Fundus camera: canon
Shooting center: optic_disc
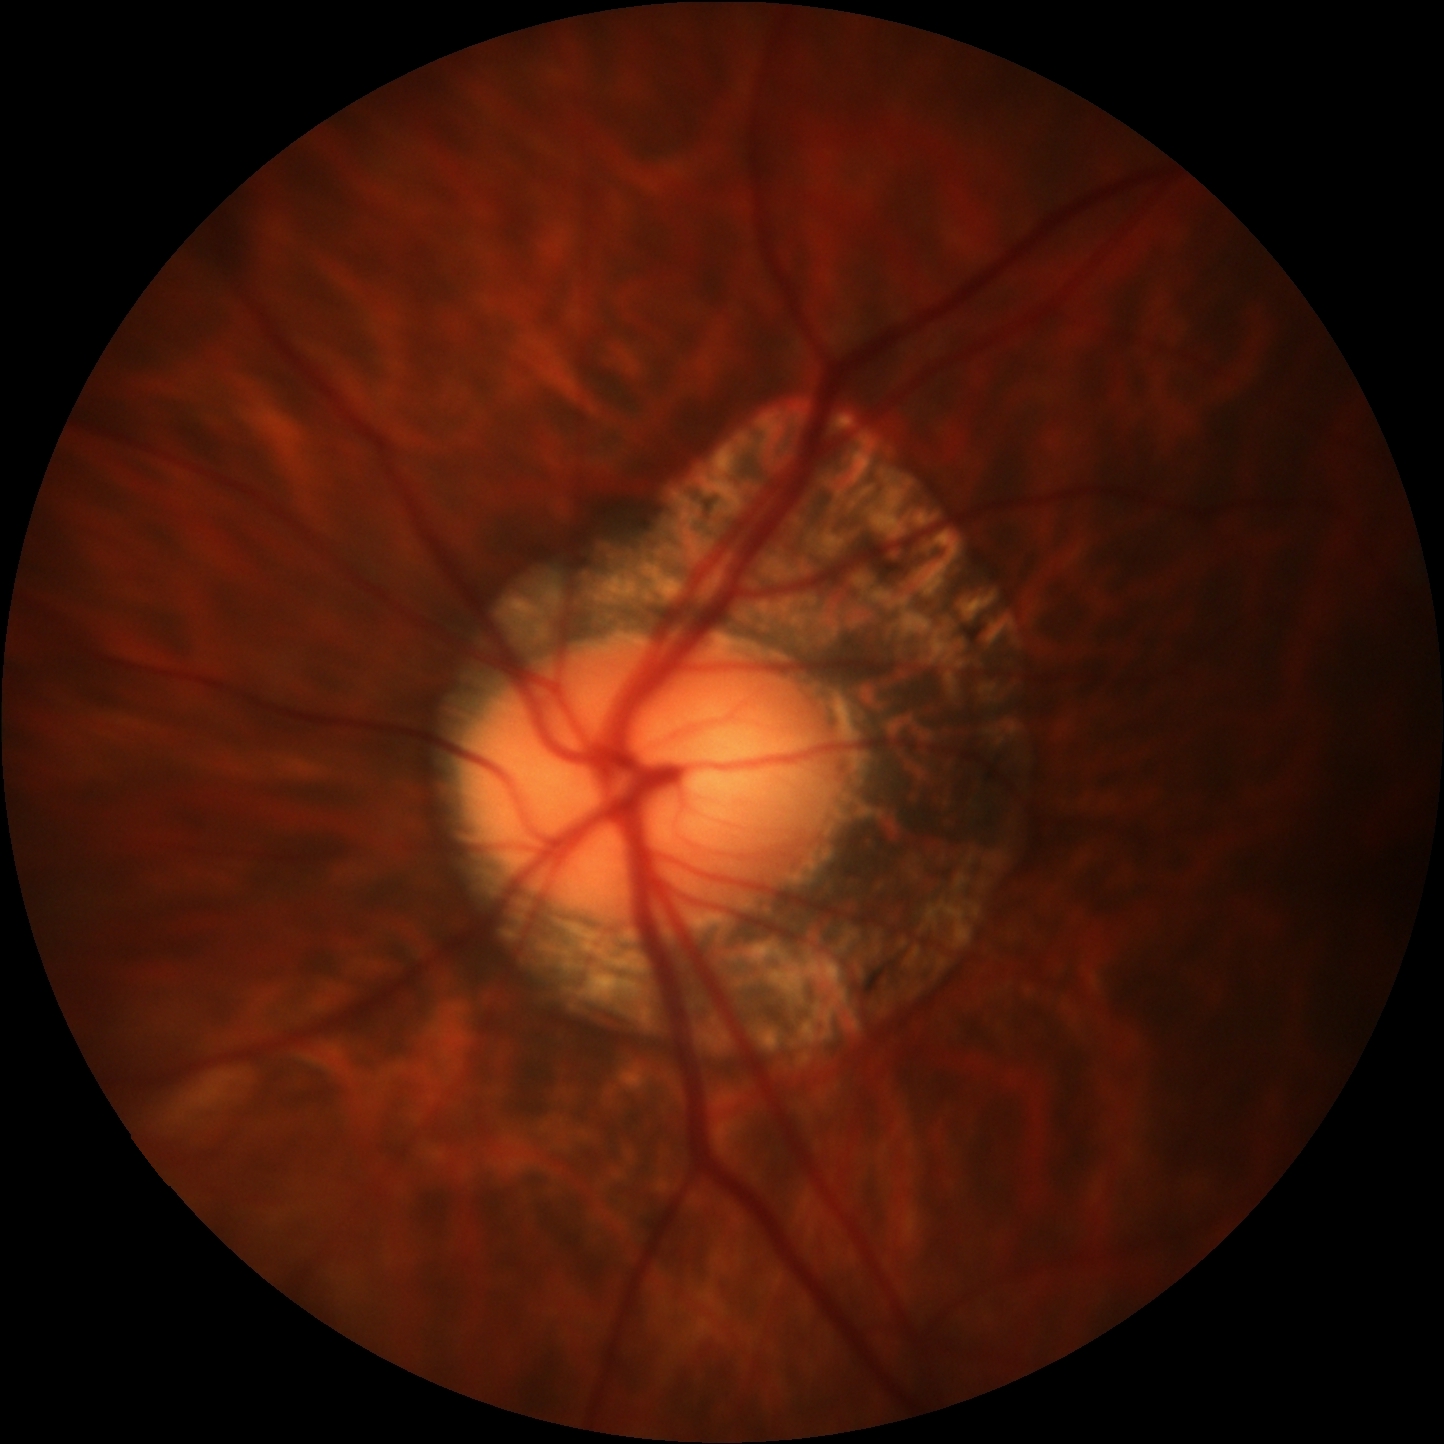
Pathologic myopia: yes
Patchy retinal atrophy: present
Retinal detachment: absent